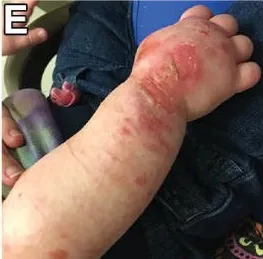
Day 2: The dorsal non-blanching area resolved and erythema did not spread past the antecubital region.
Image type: medical_photograph (skin_photograph)